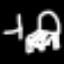
Label: chair